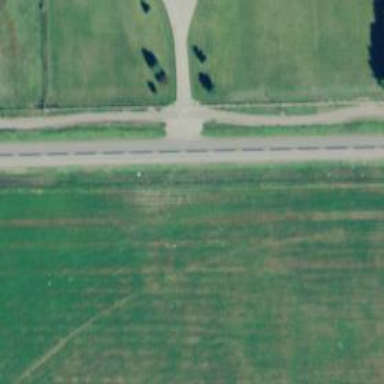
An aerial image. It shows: Secondary road.